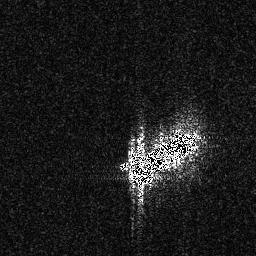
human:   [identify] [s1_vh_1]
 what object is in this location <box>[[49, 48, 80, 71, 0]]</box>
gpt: <ref>1 large ship at the center</ref>